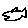
Label: fish